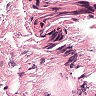
Metastatic tissue present: no